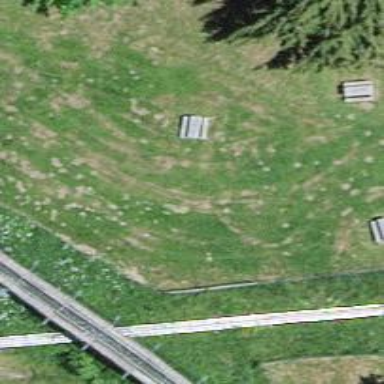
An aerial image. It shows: Picnic table located in leisure land area.